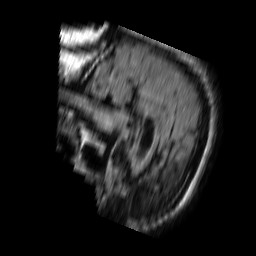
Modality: FLAIR
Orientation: sagittal
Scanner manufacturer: philips
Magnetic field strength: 1.5 T
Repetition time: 6 s
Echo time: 0.12 s